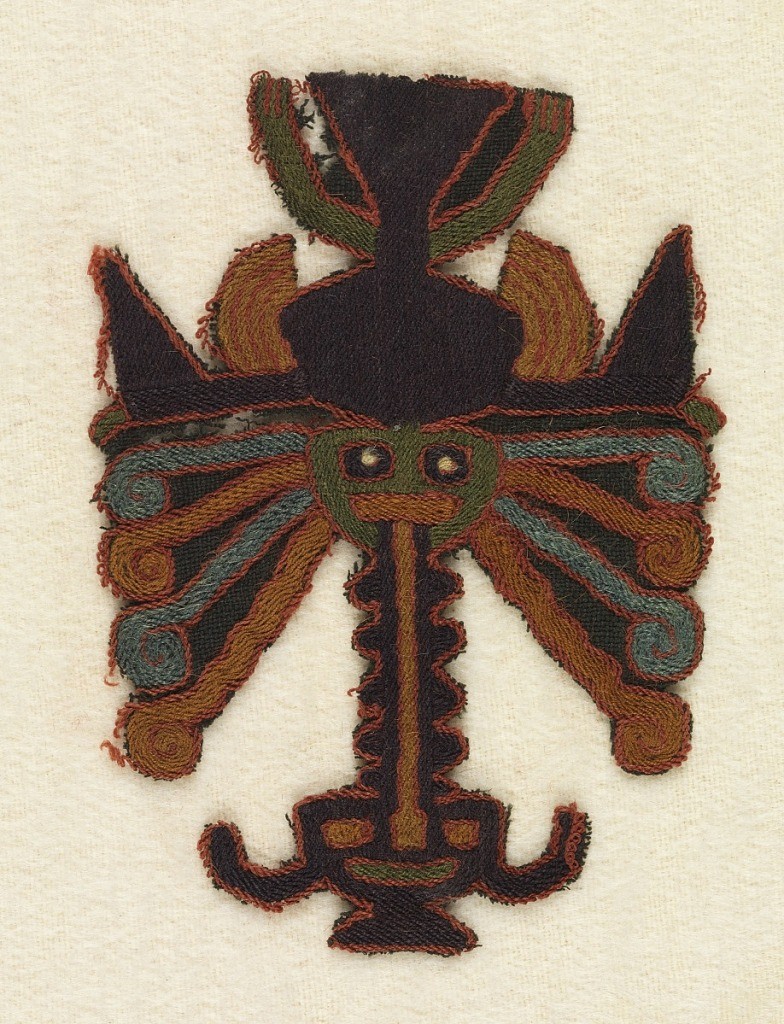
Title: Fragment
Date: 300–100 BC
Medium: wool Technique: embroidered in stem stitch on plain weave foundation
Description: Figure wearing a mask with many appendages and trophy head.  Embroidered in strong colors.